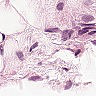
Metastatic tissue present: no